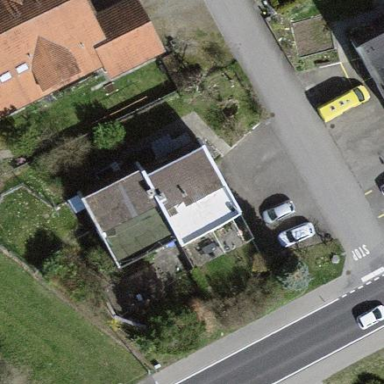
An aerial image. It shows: Residential building.